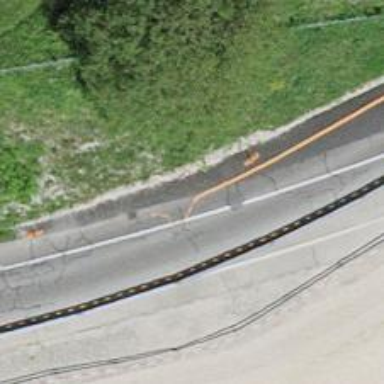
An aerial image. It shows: Trunk link highway.